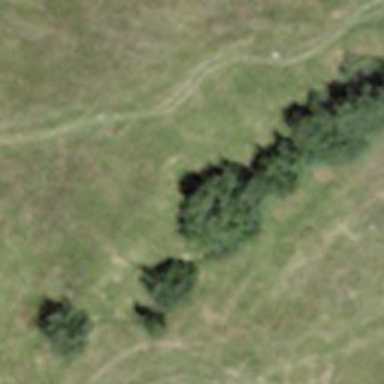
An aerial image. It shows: Path.